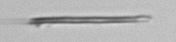
Label: fiber